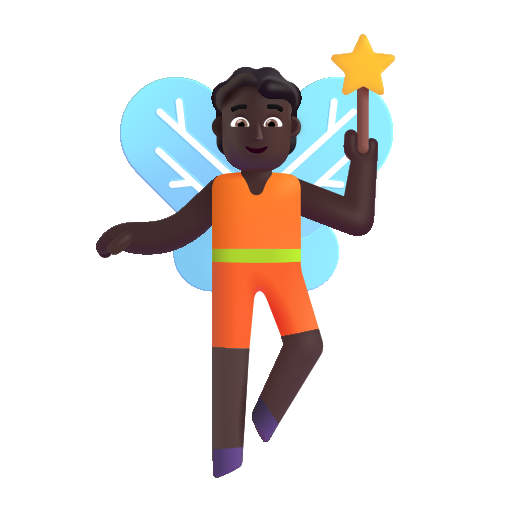
person fairy color dark